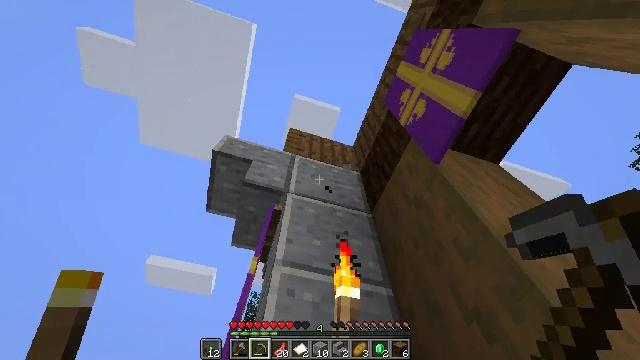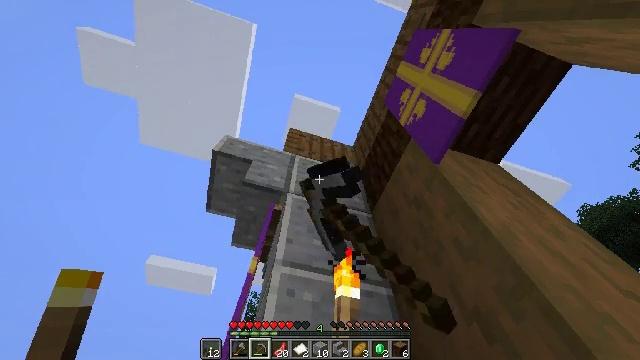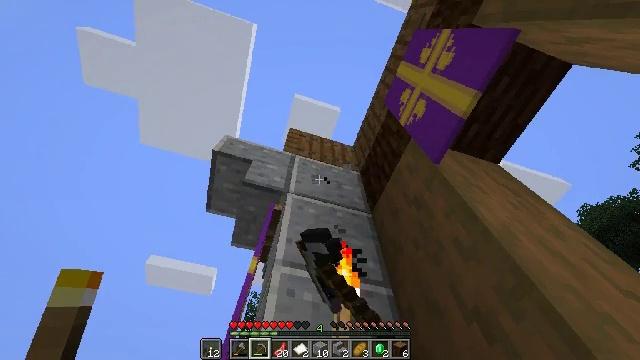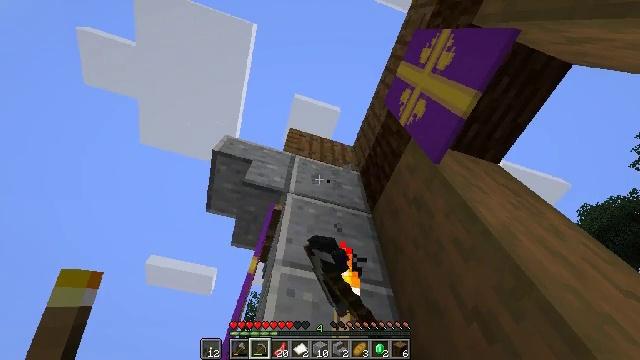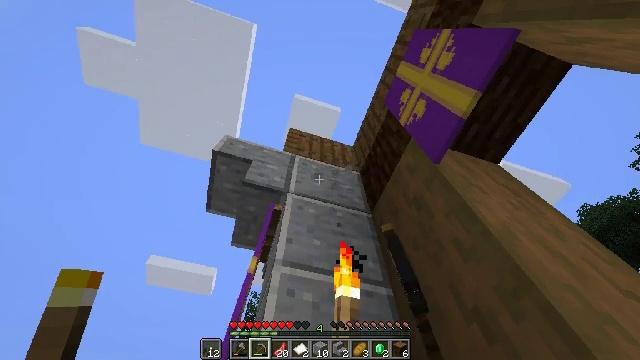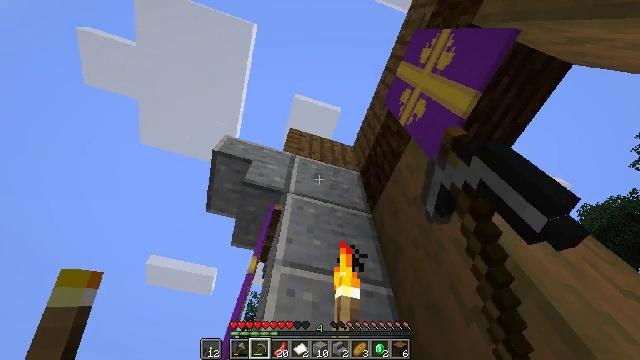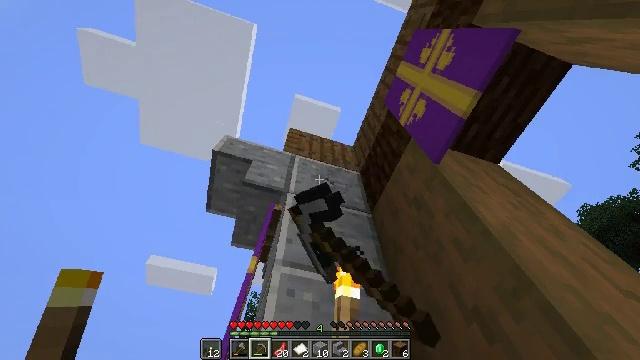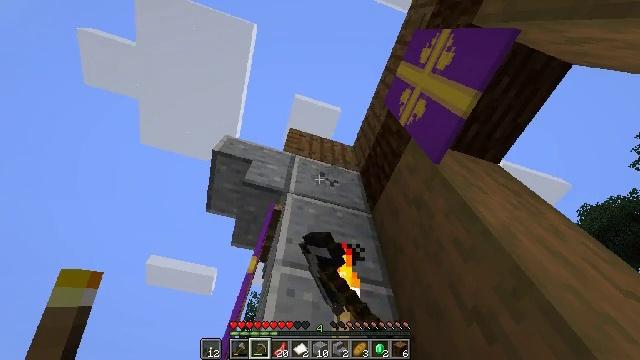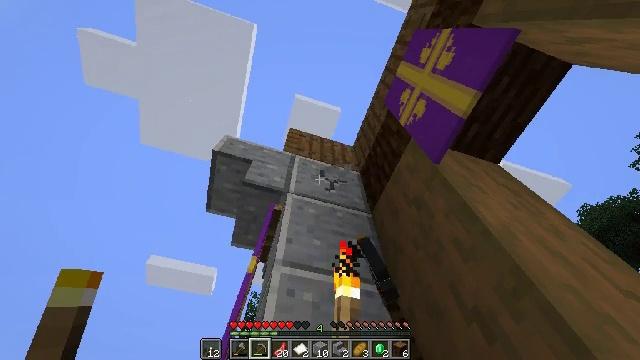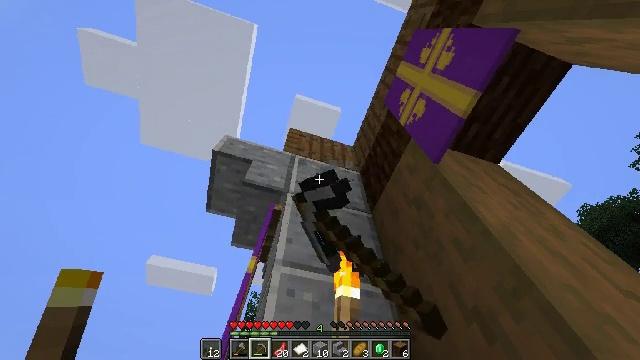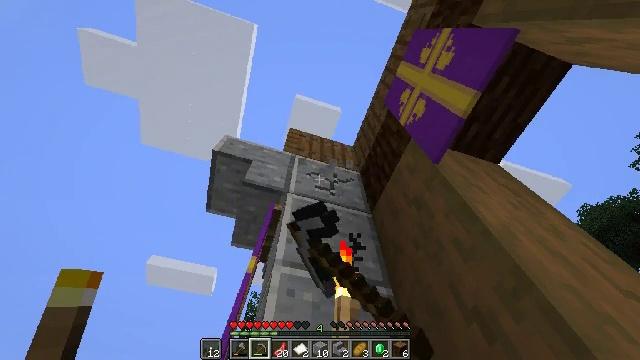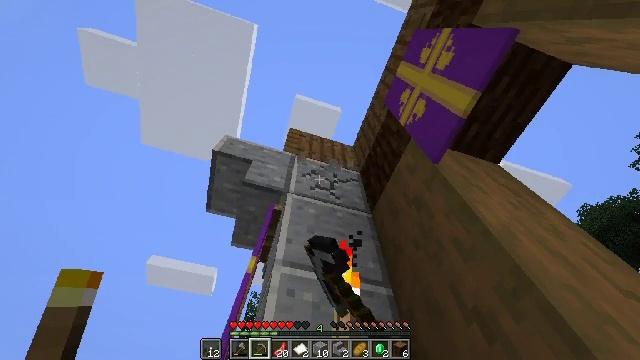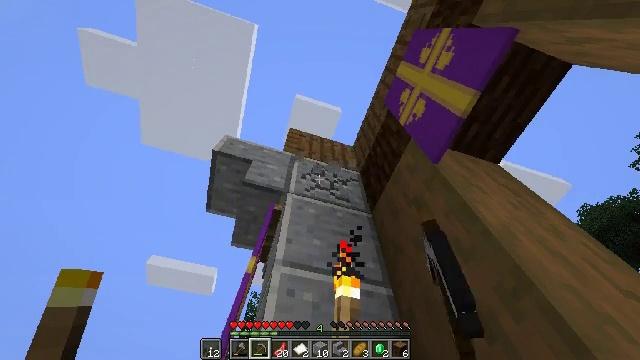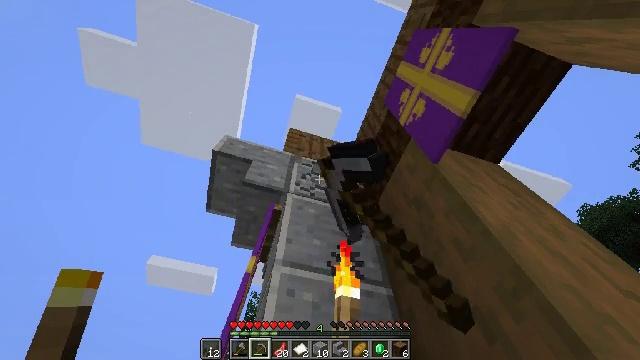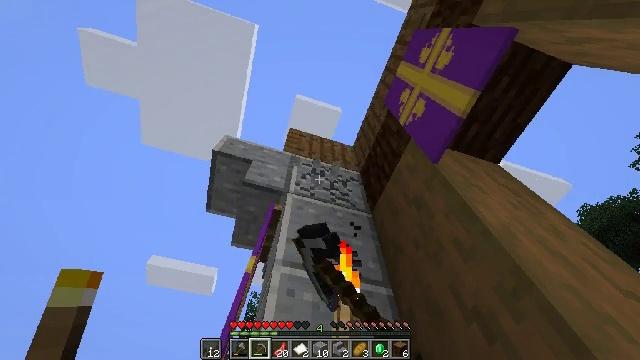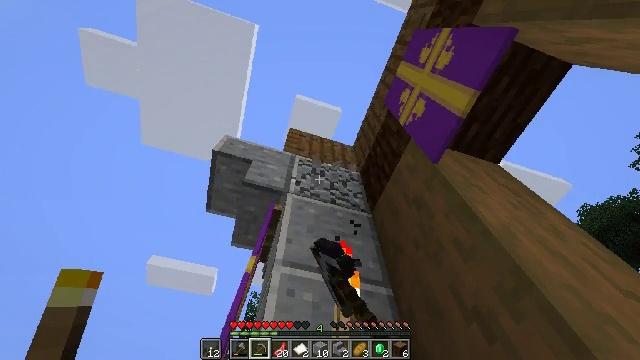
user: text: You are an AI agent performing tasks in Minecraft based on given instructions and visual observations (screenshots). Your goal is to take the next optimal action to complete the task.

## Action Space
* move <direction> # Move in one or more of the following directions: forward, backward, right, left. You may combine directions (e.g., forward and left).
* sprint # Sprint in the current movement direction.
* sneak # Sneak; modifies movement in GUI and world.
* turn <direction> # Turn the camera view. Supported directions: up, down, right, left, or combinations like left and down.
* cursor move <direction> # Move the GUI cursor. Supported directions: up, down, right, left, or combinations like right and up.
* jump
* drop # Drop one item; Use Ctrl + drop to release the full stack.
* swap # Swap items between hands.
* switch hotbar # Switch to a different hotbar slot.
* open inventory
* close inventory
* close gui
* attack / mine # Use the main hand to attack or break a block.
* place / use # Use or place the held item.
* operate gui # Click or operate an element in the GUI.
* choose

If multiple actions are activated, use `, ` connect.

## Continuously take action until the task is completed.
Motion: motion action
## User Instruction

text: Mine polished andesite from a structure.
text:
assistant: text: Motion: attack / mine
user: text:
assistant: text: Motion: attack / mine
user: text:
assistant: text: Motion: attack / mine
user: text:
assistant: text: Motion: attack / mine
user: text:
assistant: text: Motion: attack / mine
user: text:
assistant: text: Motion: attack / mine
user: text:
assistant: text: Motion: attack / mine
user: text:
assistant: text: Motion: attack / mine
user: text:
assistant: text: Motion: attack / mine
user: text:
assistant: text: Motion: attack / mine
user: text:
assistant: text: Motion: attack / mine
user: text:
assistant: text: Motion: attack / mine
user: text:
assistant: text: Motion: attack / mine
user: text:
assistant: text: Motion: attack / mine
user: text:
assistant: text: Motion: attack / mine
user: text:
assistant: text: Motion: attack / mine
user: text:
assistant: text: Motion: attack / mine
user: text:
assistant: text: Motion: attack / mine
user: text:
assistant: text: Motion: no_op
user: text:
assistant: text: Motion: no_op
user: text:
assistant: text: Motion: no_op